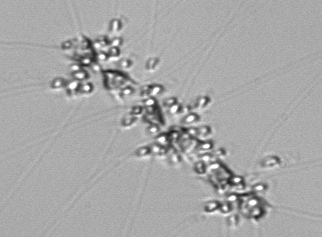
Label: Chaetoceros_didymus_TAG_external_flagellate